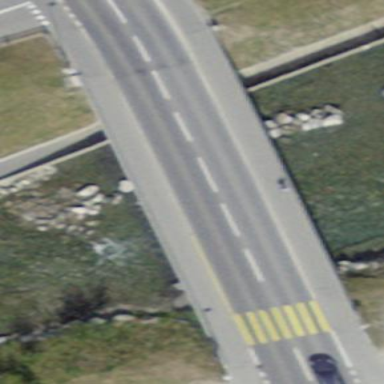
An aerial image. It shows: Beam bridge made by humans.